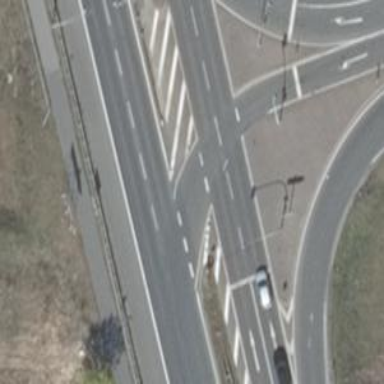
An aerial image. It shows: Asphalt motorway link.